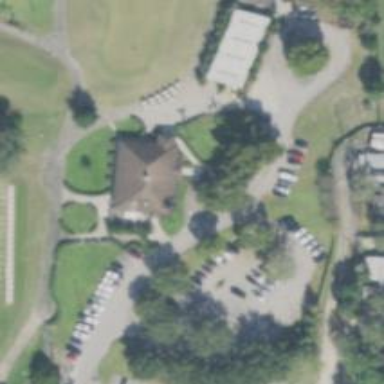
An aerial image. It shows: Golf course.